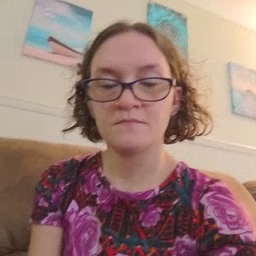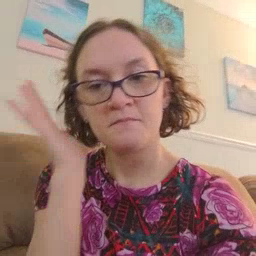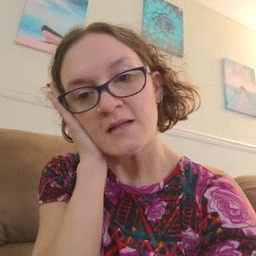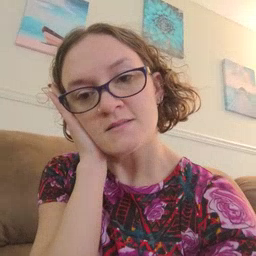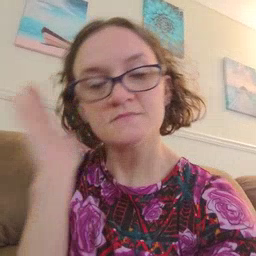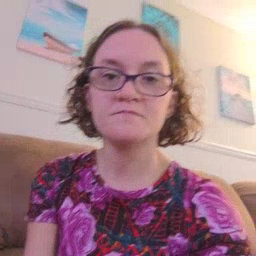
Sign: bed